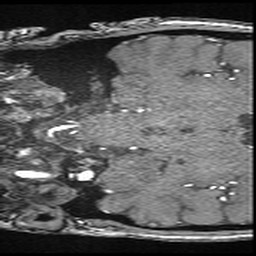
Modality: angio
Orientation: coronal
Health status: ill
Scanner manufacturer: siemens
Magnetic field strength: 3 T
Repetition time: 0.021 s
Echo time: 0.00343 s